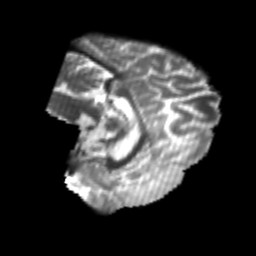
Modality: T2w
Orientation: sagittal
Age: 23
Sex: female
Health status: healthy
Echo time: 0.074 s